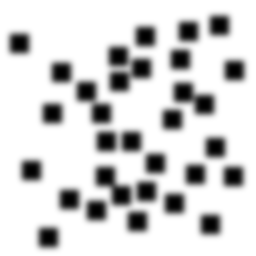
Squares: 32
Triangles: 0
Stars: 0
Total shapes: 32